Question: I need to flip a div panel left once a some item div get clicked and hide,once item div get clicked again. (exactly like new twitter reading panel).
i have tried several methods but i couldn't animate it smooth.
recently i identified it not happen smoothly because of the bad what have i done.i increased width of outter div and decrese width.
are there any good suggestion or code snippet to work my need??
Here is the code that i have used for animate and gt show the more read div panel
'''
$("#more-item").animate({"width": "toggle"}, { duration: 500,specialEasing: {width: 'linear', height: 'easeOutBounce'} });
'''
Here is the scenario that i need to see.
'''
1. clicked on item div
2. more read div panel animate and flip to left and show the
3. click again item div
4. more read div panel animate and flip right and hide
'''
when we at third point if we again click another item div just load content of recent clicked div instead animate and hide the more read div
here is the screen shot what my need functioning on new twitter reading panel.

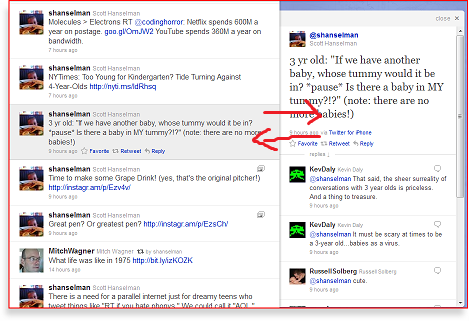
Answer: You can easily do this by adding a fixed positioned '<div>' to the right, wrap your items in a container and animate the panel and the container's margin accordingly.
The trick is to use the 'top', 'bottom' and 'right' css properties to position the reading panel.
Here's a demo: <URL>
HTML:
'''
<div class="panel"></div>
<div class="container">
<div class="item">One</div>
<div class="item">Two</div>
<div class="item">Three</div>
<div class="item">Four: This contains a bit longer text to test if wrapping is working correctly.</div>
<div class="item">Five</div>
<div class="item">Six</div>
<div class="item">Seven</div>
<div class="item">Eight</div>
<div class="item">Nine</div>
<div class="item">Ten</div>
</div>
'''
CSS:
'''
.panel {
position:fixed;
top:0px;
bottom:0px;
right:0px;
width:200px;
padding:20px;
border:1px solid #eee;
background-color:white;
}
.item {
border:1px solid #eee;
padding:20px;
}
.active {
background-color: #eee;
}
'''
Javascript:
'''
$(function(){
function showPanel() {
// Show the panel and animate it into view
$('.panel').stop().show().animate({
right: '0px'
});
// Animate the container's margin to make room
// for the reading panel
$('.container').stop().animate({
marginRight: '232px'
});
}
function hidePanel() {
// Move the panel off the screen and hide it when done
$('.panel').stop().animate({
right: '-232px'
}, function(){
$(this).hide();
});
// Animate the container's margin back to normal
$('.container').stop().animate({
marginRight: '0px'
});
}
// Hide the panel initially and set its position
$('.panel').hide().css('right','-232px');
// What happens when they click on inactive items?
$('.container').delegate('.item:not(.active)', 'click', function() {
var $this = $(this);
// Make the current item the only active item
$('.active').removeClass('active');
$this.addClass('active');
// Add some content to the reading panel
$('.panel').html($this.html());
// Show the reading panel
showPanel();
});
// What happens when they click on an active item?
$('.container').delegate('.active', 'click', function() {
// Make it inactive
$(this).removeClass('active');
// Hide the reading panel
hidePanel();
});
});
'''